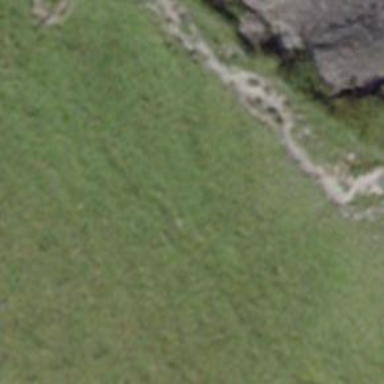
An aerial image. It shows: Path.